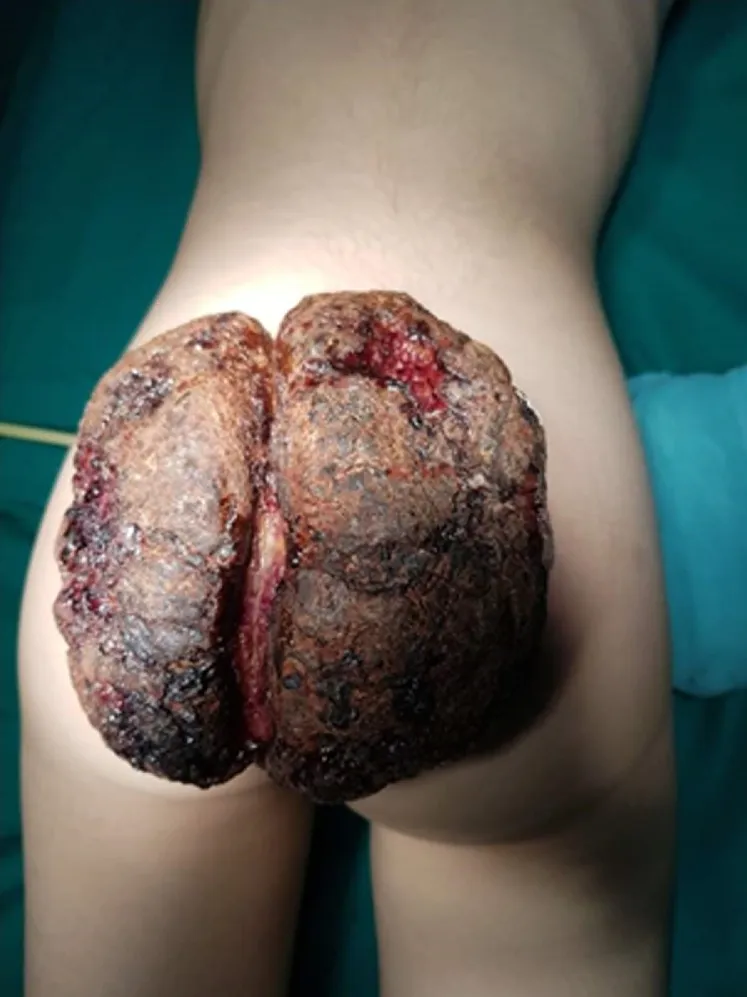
The sacro-gluteal mass at its largest size measuring 15*15*2 cm.
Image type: medical_photograph (other_medical_photograph)